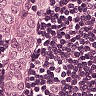
Metastatic tissue present: yes